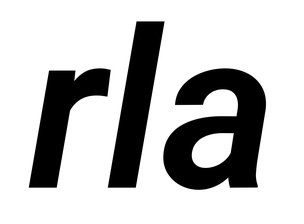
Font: Roboto-Italic_SemiBold_Italic